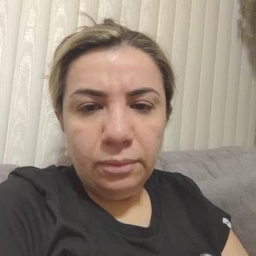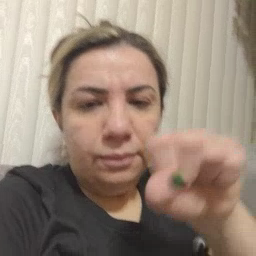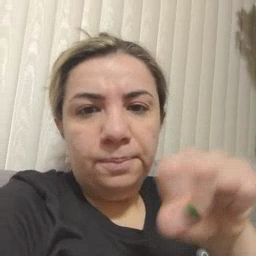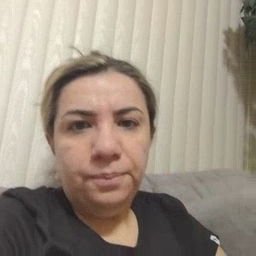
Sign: shoe